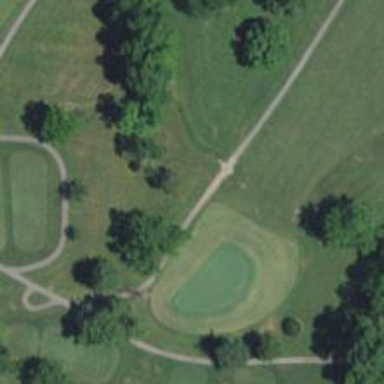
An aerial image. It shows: Path designed for golf carts.